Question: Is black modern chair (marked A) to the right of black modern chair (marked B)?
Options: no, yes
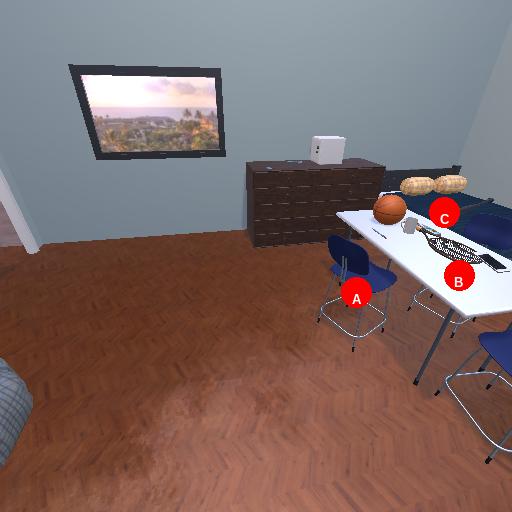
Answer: no